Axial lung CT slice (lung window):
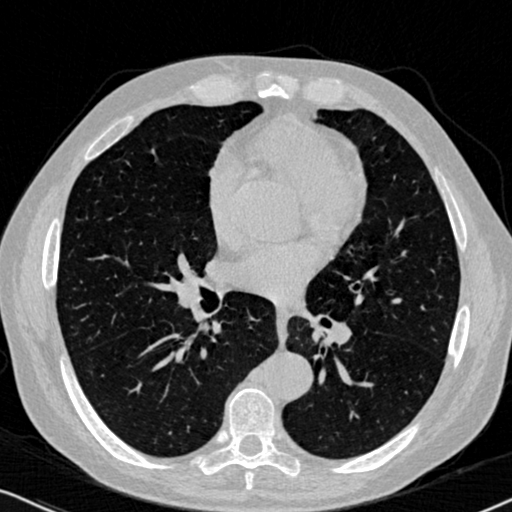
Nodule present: no